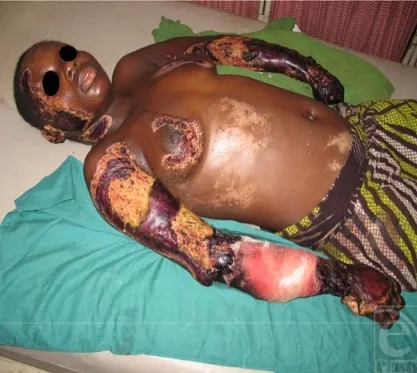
Cutaneous manifestation of lightning injury with bilateral below-elbow gangrene.
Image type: medical_photograph (other_medical_photograph)